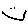
Label: smiley face